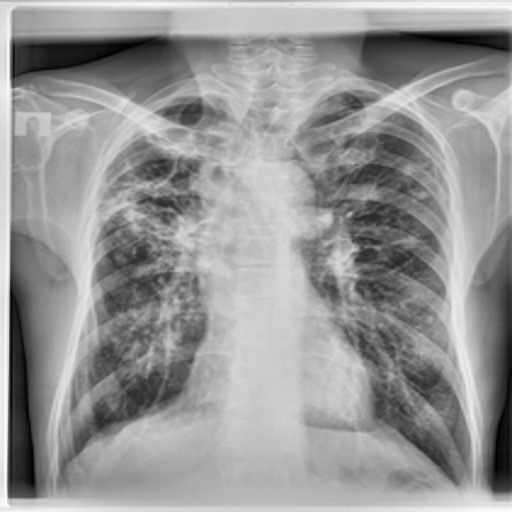
Finding: TUBERCULOSIS